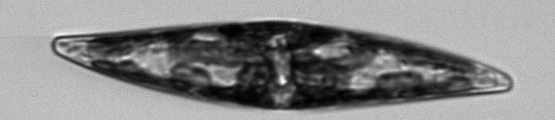
Label: Pleurosigma